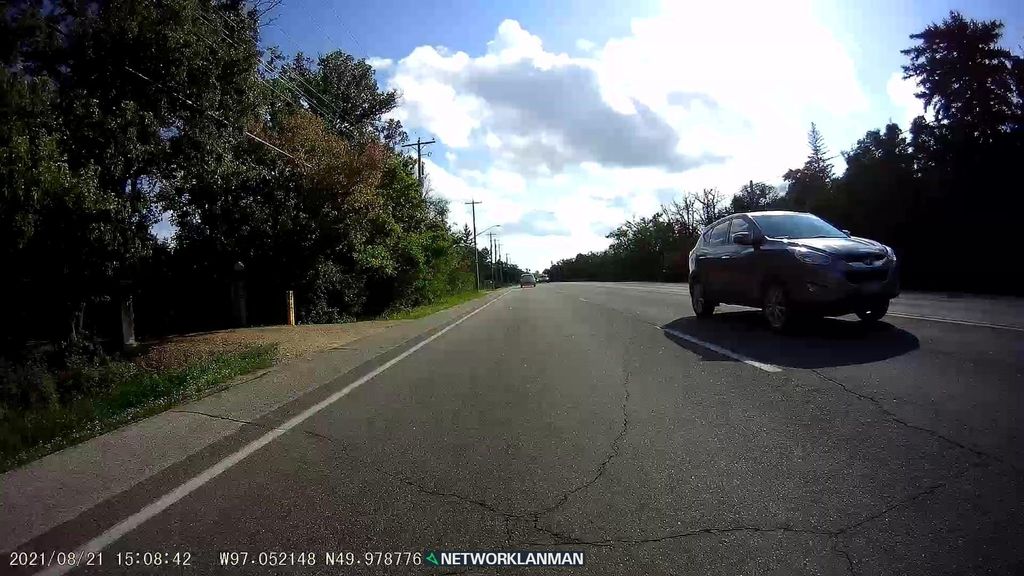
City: winnipeg